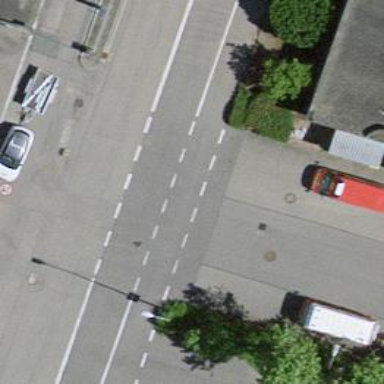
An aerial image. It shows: Uncontrolled zebra crossing on the road.